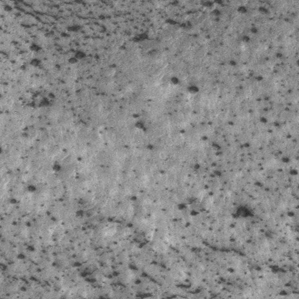
Label: frost